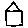
Label: house